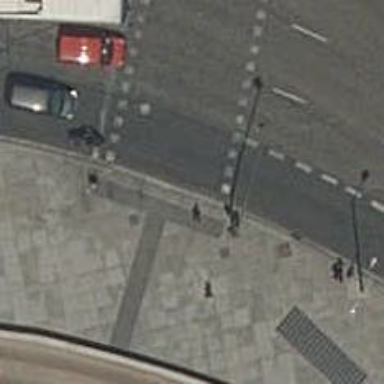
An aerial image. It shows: Kerb serving as barrier.